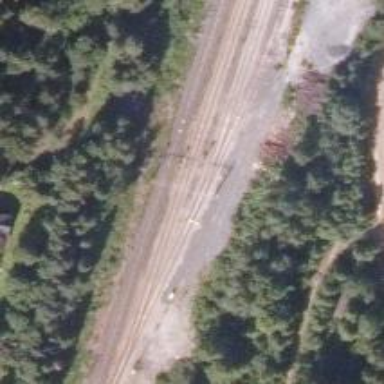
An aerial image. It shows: Railway signal.